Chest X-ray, PA view. Patient: 46 years old, sex M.
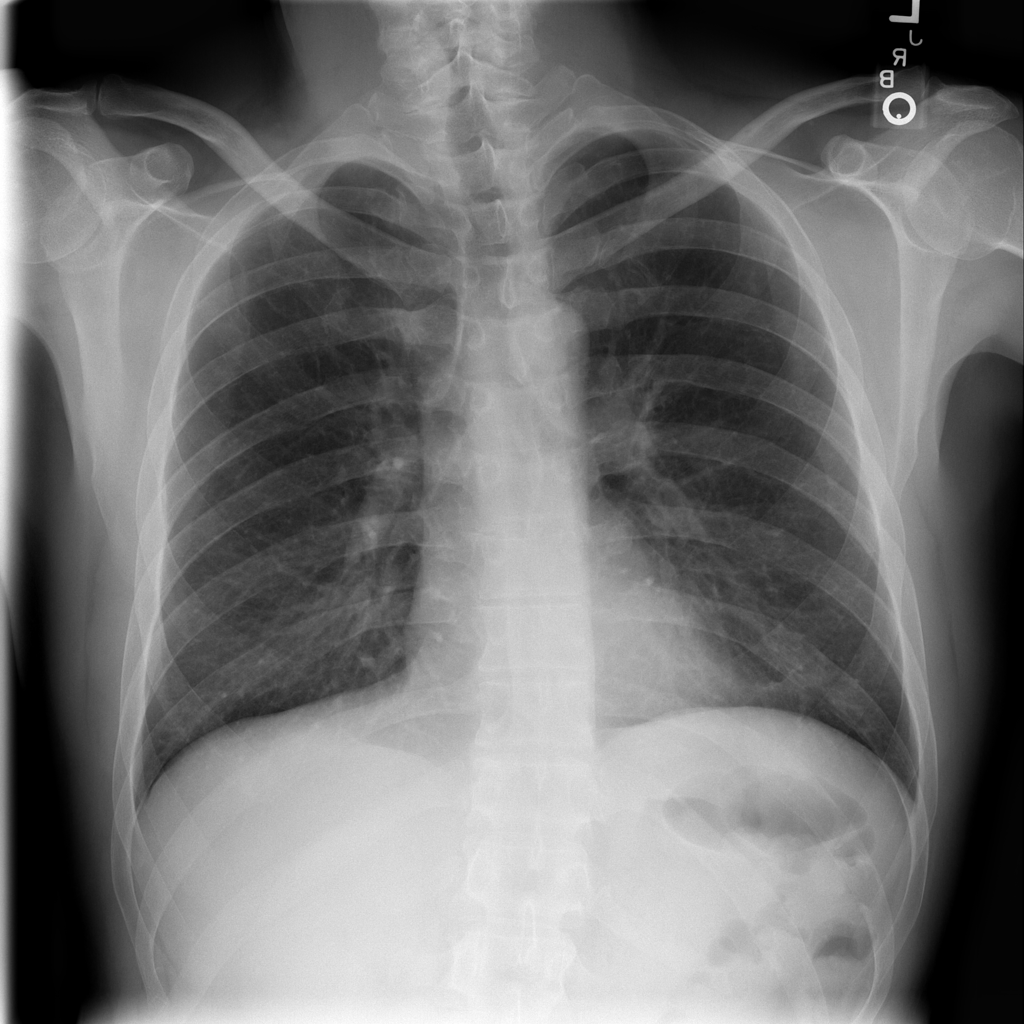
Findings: No Finding